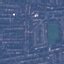
Land use / land cover: Residential